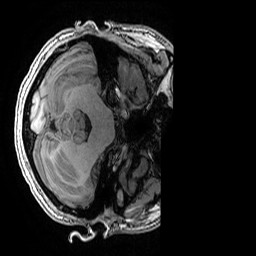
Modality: T1w
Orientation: axial
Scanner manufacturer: ge
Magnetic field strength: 3 T
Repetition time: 0.007 s
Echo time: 0.00342 s